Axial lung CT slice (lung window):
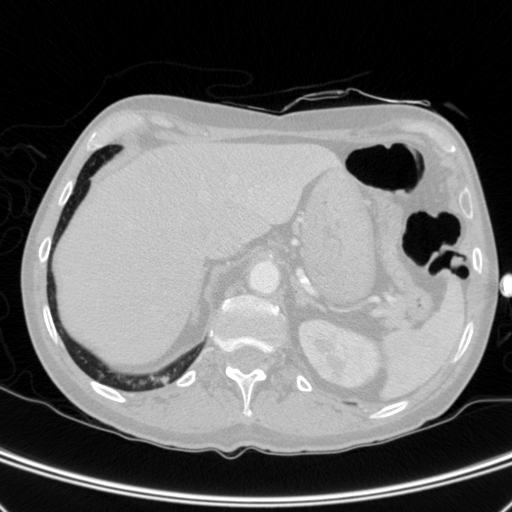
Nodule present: no